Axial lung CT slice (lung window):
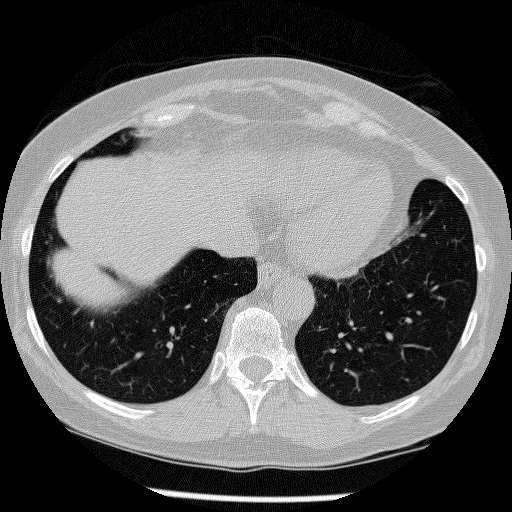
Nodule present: no